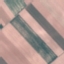
Land use / land cover: AnnualCrop